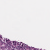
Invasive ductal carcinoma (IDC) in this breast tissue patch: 1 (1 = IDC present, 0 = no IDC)